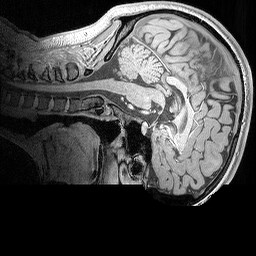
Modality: MP2RAGE
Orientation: sagittal
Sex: female
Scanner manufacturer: siemens
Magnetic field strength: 3 T
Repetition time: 5 s
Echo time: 0.00292 s